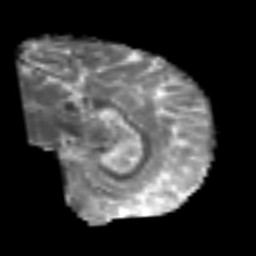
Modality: MD
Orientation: sagittal
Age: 54
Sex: male
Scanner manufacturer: siemens
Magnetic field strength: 3 T
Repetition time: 6.1 s
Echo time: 0.101 s